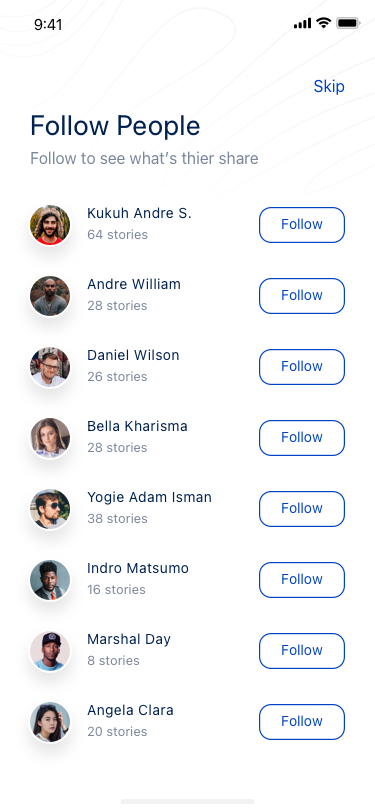
Text in this UI design:
Skip
Follow People
Follow to see what’s thier share
Kukuh Andre S.
64 stories
Follow
Andre William
28 stories
Follow
Daniel Wilson
26 stories
Follow
Bella Kharisma
28 stories
Follow
Yogie Adam Isman
38 stories
Follow
Indro Matsumo
16 stories
Follow
Marshal Day
8 stories
Follow
Angela Clara
20 stories
Follow